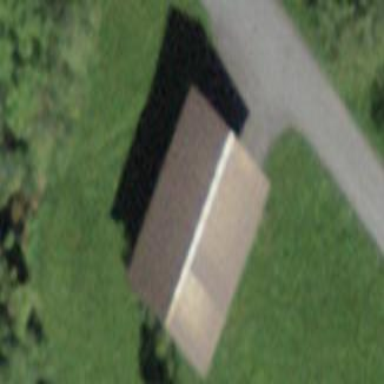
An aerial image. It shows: Shed building.